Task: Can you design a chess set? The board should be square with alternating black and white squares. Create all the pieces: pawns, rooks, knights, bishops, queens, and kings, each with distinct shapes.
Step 3943:
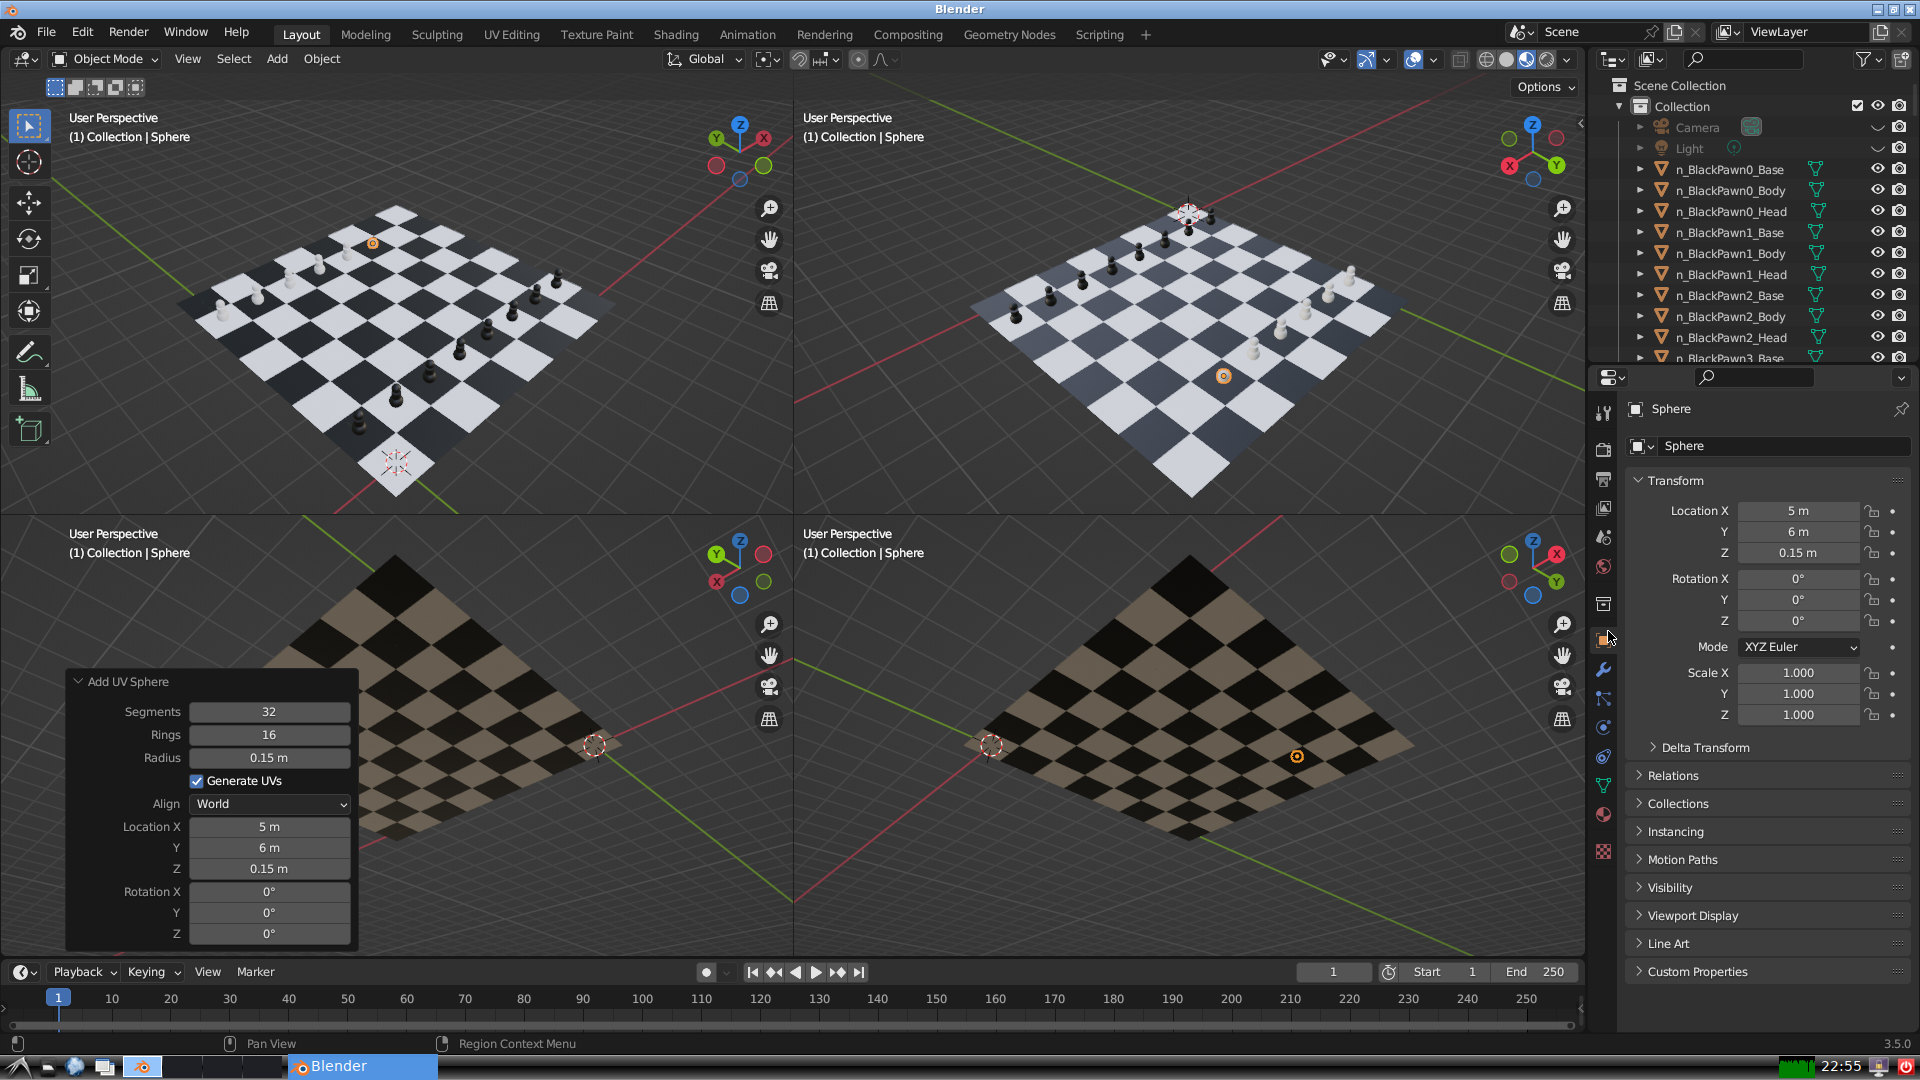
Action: {"mouse_move": [1732, 445]}